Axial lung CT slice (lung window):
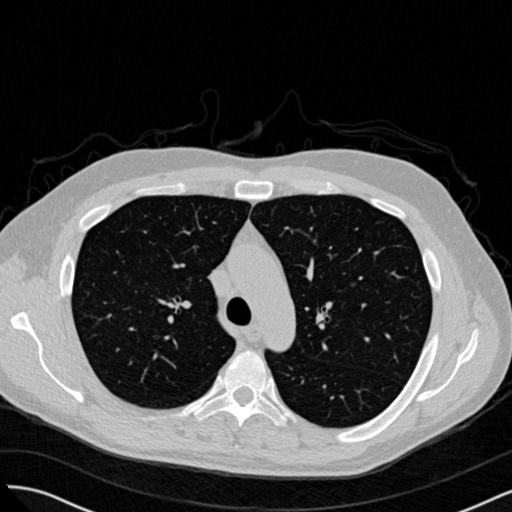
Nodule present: no